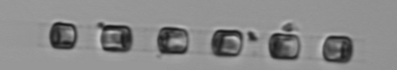
Label: Skeletonema